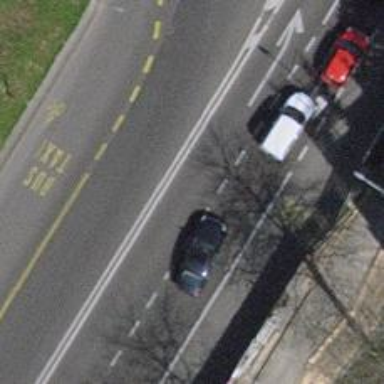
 there is bus lane and shared bus and cycle lane."